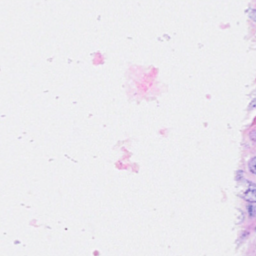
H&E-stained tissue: Breast